Question: I have a app with following structure
first i have a button in my home page when i click that it will open a new UITableView and display list of "Main Programs" When a user click on any of those will open another view controller and display all "Sub Programs" in that user can select each sub programs to see the details.
All these are working fine till iOS 7 versions. Recently i upgraded device to iOS 8 (iPad and iPhone) then i run the same code and when we return from "Sub Program Detail " page to "Sub Program" Page App is crashing. There is no log message .Only am getting this one
Please help ,The back button is working fine but something in that previous tableview controller not working .

i tried to do instrumentation then i got following message <URL>
Then i tried to debug it but i couldnt find anything wrong there (every value was correct) and then i tried to add "tableview relaod data" to ViewWillAppear () .And then i got a crash log like this
'''
*** Terminating app due to uncaught exception 'NSInvalidArgumentException', reason: '-[UISearchDisplayController numberOfSectionsInTableView:]: unrecognized selector sent to instance 0x124e6e7a0'
*** First throw call stack:
(0x1872ee084 0x1978d40e4 0x1872f5094 0x1872f1e48 0x1871f708c 0x18be51d38 0x18bb49480 0x18bb491f4 0x18bb4fe74 0x18ba6d140 0x18ba8e4c8 0x18ba6ce58 0x18ba6ce58 0x18ba8e4c8 0x18ba6ce58 0x18ba6ce58 0x18ba6ce58 0x18ba6c528 0x18ba6c408 0x18ba77ea4 0x18bc5ab18 0x18ba7e77c 0x18bc5a3a4 0x18bc14278 0x18bb24f40 0x18bb24d0c 0x18bb24c8c 0x18ba6d874 0x18b3c5d58 0x18b3c0944 0x18b3c07e8 0x18b3bffe8 0x18b3bfd6c 0x18ba6f790 0x1872a6324 0x1872a55c8 0x1872a3678 0x1871d1664 0x1903135a4 0x18bad64f8 0x1000a4c80 0x197f42a08)
libc++abi.dylib: terminating with uncaught exception of type NSException
(lldb)
'''
Just now i run then i got this in my log
'''
-[UITextFieldLabel numberOfSectionsInTableView:]: unrecognized selector sent to instance 0x12fe79f70
'''
UPDATES :
one more thing like when i going forward my if condition is true and when i click back button its geting false and execute else part for - (NSInteger)tableView:(UITableView *)tableView numberOfRowsInSection:(NSInteger)section method code is here <URL>
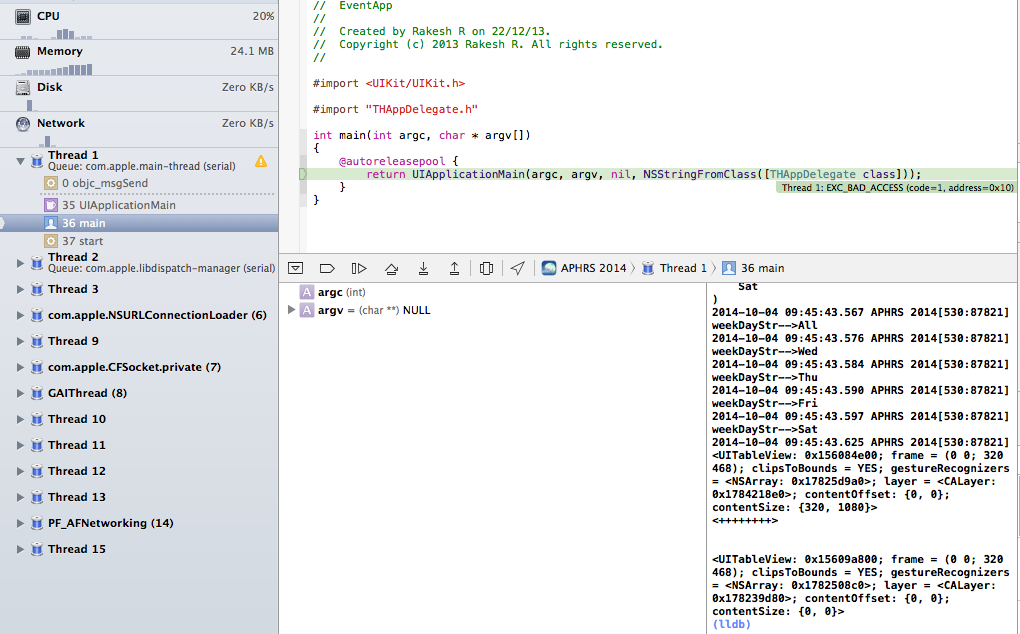
Answer: I think the reason for the crash is that when you click on the back button from detail, popViewController is called twice. The navigation controller firstly pops the "Sub Program Detail" page, and then immediately pops the "Sub Program" Page. In the "Sub Program" viewWillAppear method, a setupContainer method is executed and loading some FKRSearchBarTableViewController which has table to be filled.
So when the navigation controller firstly pop the "Sub Program Detail" Page, app goes to the "Sub Program" page's viewWillAppear method, where setupContainer is executed and tables are loading data, at the same time, "Sub Program" page is poped out."Sub Program" is dealloc'ed, So are the FKRSearchBarTableViewControllers, which are busy loading their tableViews. That's why message sent to dealloc'ed object.
You can move the line '[self setupContainer]' in 'DAViewController' from 'viewWillAppear' to the end of 'viewDidLoad', and remove the lines
'''
if ([self.navigationController.viewControllers indexOfObject:self]==NSNotFound) {
// Navigation button was pressed. Do some stuff
[self.navigationController popViewControllerAnimated:YES];
}
'''
from 'viewWillDisappear' in 'THProgramDetailsViewController.m'.
Since in 'backBtnClick' method, pop action has already been executed.